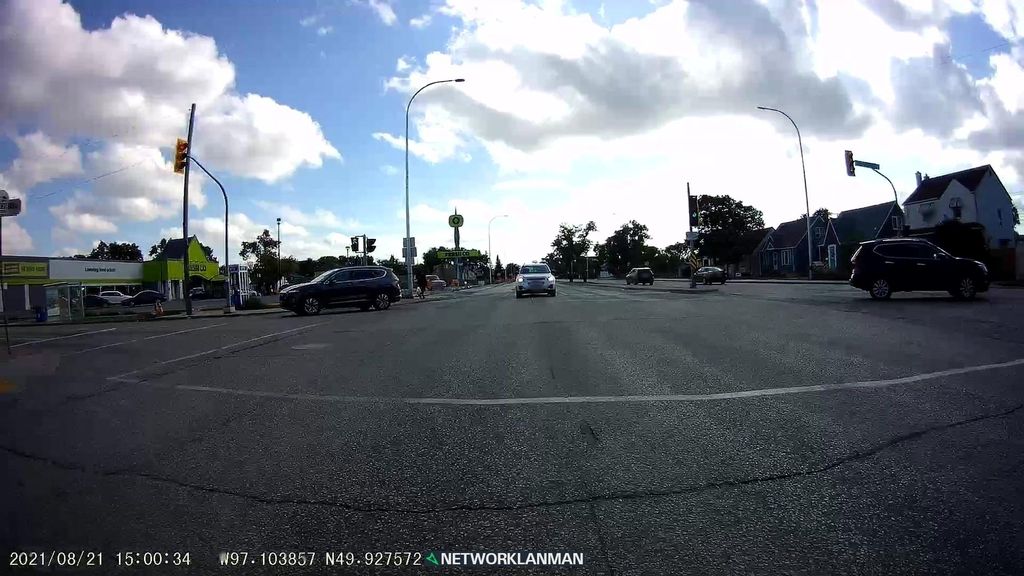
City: winnipeg